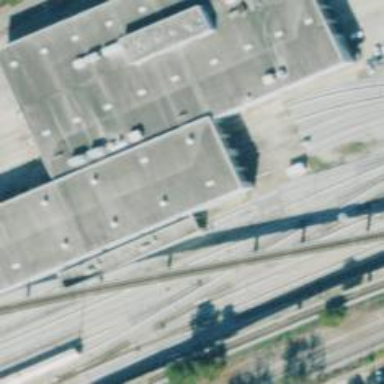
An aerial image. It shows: Yard tunnel serving as building passage for electrified rail.